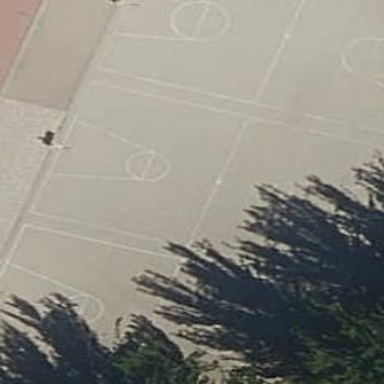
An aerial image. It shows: Basketball court in the leisure land pitch.